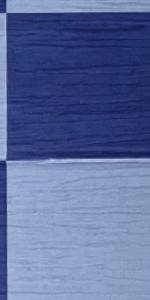
Label: Empty